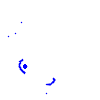
Particle: pion